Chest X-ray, PA view. Patient: 48 years old, sex M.
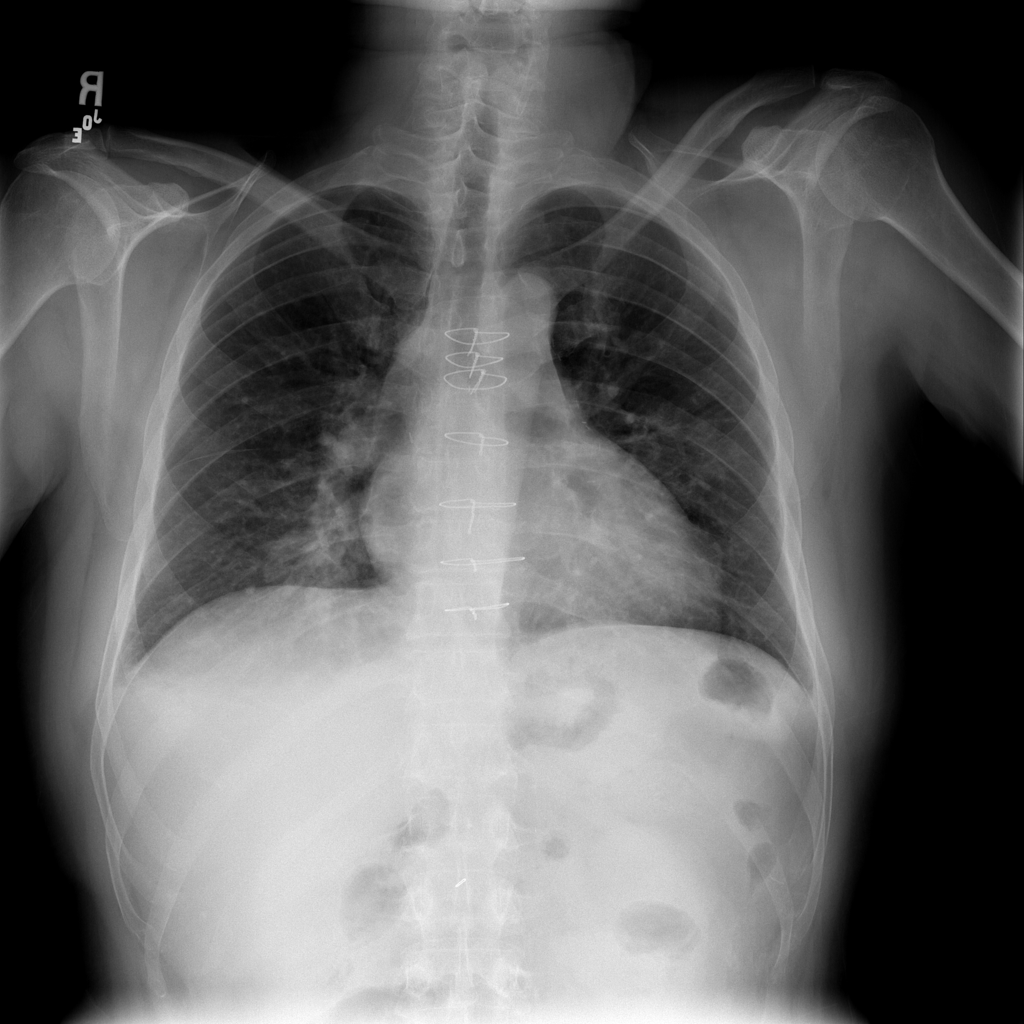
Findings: Consolidation, Infiltration